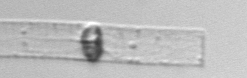
Label: Dactyliosolen_blavyanus